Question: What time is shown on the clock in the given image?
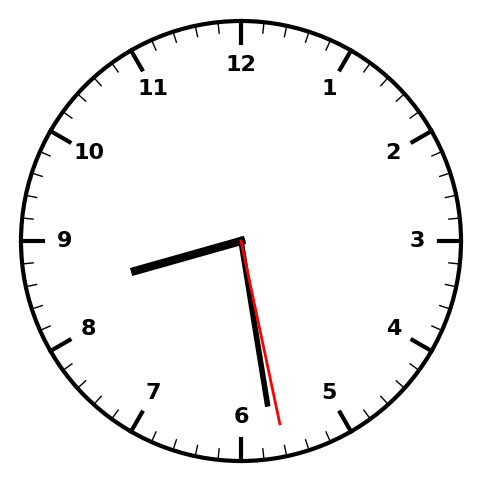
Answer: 08:28:28